Question:
Hi, I want to create a slide animation in My Activity like shown in Images.
when I click 'More' button the Orange layout should come up like slider over the white lay out and when I click 'Less' button it should go down like slider.
please suggest me any sample code or any tutorial for best way to create such an Approach.
Thanks!
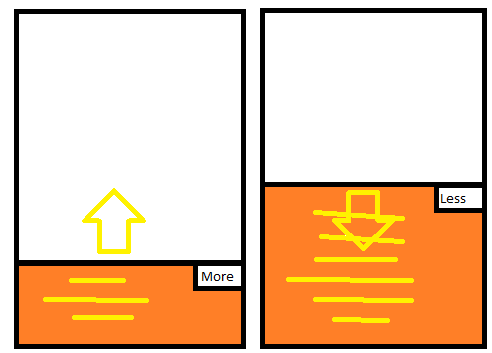
Answer: Use this 'Panel class' this will fulfil your requirement and you can also handle the event.
Reference : <URL>
Panel.java
'''
public class Panel extends LinearLayout {
/**
* Callback invoked when the panel is opened/closed.
*/
public static interface OnPanelListener {
/**
* Invoked when the panel becomes fully closed.
*/
public void onPanelClosed(Panel panel);
/**
* Invoked when the panel becomes fully opened.
*/
public void onPanelOpened(Panel panel);
}
private boolean mIsShrinking;
private int mPosition;
private int mDuration;
private boolean mLinearFlying;
private int mHandleId;
private int mContentId;
private View mHandle;
private View mContent;
private Drawable mOpenedHandle;
private Drawable mClosedHandle;
private float mTrackX;
private float mTrackY;
private float mVelocity;
private OnPanelListener panelListener;
public static final int TOP = 0;
public static final int BOTTOM = 1;
public static final int LEFT = 2;
public static final int RIGHT = 3;
private enum State {
ABOUT_TO_ANIMATE,
ANIMATING,
READY,
TRACKING,
FLYING,
};
private State mState;
private Interpolator mInterpolator;
private GestureDetector mGestureDetector;
private int mContentHeight;
private int mContentWidth;
private int mOrientation;
private float mWeight;
private PanelOnGestureListener mGestureListener;
private boolean mBringToFront;
public Panel(Context context, AttributeSet attrs) {
super(context, attrs);
TypedArray a = context.obtainStyledAttributes(attrs, R.styleable.Panel);
mDuration = a.getInteger(R.styleable.Panel_animationDuration, 750); // duration defaults to 750 ms
mPosition = a.getInteger(R.styleable.Panel_position, BOTTOM); // position defaults to BOTTOM
mLinearFlying = a.getBoolean(R.styleable.Panel_linearFlying, false); // linearFlying defaults to false
mWeight = a.getFraction(R.styleable.Panel_weight, 0, 1, 0.0f); // weight defaults to 0.0
if (mWeight < 0 || mWeight > 1) {
mWeight = 0.0f;
//Log.w(TAG, a.getPositionDescription() + ": weight must be > 0 and <= 1");
}
mOpenedHandle = a.getDrawable(R.styleable.Panel_openedHandle);
mClosedHandle = a.getDrawable(R.styleable.Panel_closedHandle);
RuntimeException e = null;
mHandleId = a.getResourceId(R.styleable.Panel_handle, 0);
if (mHandleId == 0) {
e = new IllegalArgumentException(a.getPositionDescription() +
": The handle attribute is required and must refer to a valid child.");
}
mContentId = a.getResourceId(R.styleable.Panel_content, 0);
if (mContentId == 0) {
e = new IllegalArgumentException(a.getPositionDescription() +
": The content attribute is required and must refer to a valid child.");
}
a.recycle();
if (e != null) {
throw e;
}
mOrientation = (mPosition == TOP || mPosition == BOTTOM)? VERTICAL : HORIZONTAL;
setOrientation(mOrientation);
mState = State.READY;
mGestureListener = new PanelOnGestureListener();
mGestureDetector = new GestureDetector(mGestureListener);
mGestureDetector.setIsLongpressEnabled(false);
// i DON'T really know why i need this...
setBaselineAligned(false);
}
/**
* Sets the listener that receives a notification when the panel becomes open/close.
*
* @param onPanelListener The listener to be notified when the panel is opened/closed.
*/
public void setOnPanelListener(OnPanelListener onPanelListener) {
panelListener = onPanelListener;
}
/**
* Gets Panel's mHandle
*
* @return Panel's mHandle
*/
public View getHandle() {
return mHandle;
}
/**
* Gets Panel's mContent
*
* @return Panel's mContent
*/
public View getContent() {
return mContent;
}
/**
* Sets the acceleration curve for panel's animation.
*
* @param i The interpolator which defines the acceleration curve
*/
public void setInterpolator(Interpolator i) {
mInterpolator = i;
}
/**
* Set the opened state of Panel.
*
* @param open True if Panel is to be opened, false if Panel is to be closed.
* @param animate True if use animation, false otherwise.
*
* @return True if operation was performed, false otherwise.
*
*/
public boolean setOpen(boolean open, boolean animate) {
if (mState == State.READY && isOpen() ^ open) {
mIsShrinking = !open;
if (animate) {
mState = State.ABOUT_TO_ANIMATE;
if (!mIsShrinking) {
// this could make flicker so we test mState in dispatchDraw()
// to see if is equal to ABOUT_TO_ANIMATE
mContent.setVisibility(VISIBLE);
}
post(startAnimation);
} else {
mContent.setVisibility(open? VISIBLE : GONE);
postProcess();
}
return true;
}
return false;
}
/**
* Returns the opened status for Panel.
*
* @return True if Panel is opened, false otherwise.
*/
public boolean isOpen() {
return mContent.getVisibility() == VISIBLE;
}
@Override
protected void onFinishInflate() {
super.onFinishInflate();
mHandle = findViewById(mHandleId);
if (mHandle == null) {
String name = getResources().getResourceEntryName(mHandleId);
throw new RuntimeException("Your Panel must have a child View whose id attribute is 'R.id." + name + "'");
}
mHandle.setOnTouchListener(touchListener);
mHandle.setOnClickListener(clickListener);
mContent = findViewById(mContentId);
if (mContent == null) {
String name = getResources().getResourceEntryName(mHandleId);
throw new RuntimeException("Your Panel must have a child View whose id attribute is 'R.id." + name + "'");
}
// reposition children
removeView(mHandle);
removeView(mContent);
if (mPosition == TOP || mPosition == LEFT) {
addView(mContent);
addView(mHandle);
} else {
addView(mHandle);
addView(mContent);
}
if (mClosedHandle != null) {
mHandle.setBackgroundDrawable(mClosedHandle);
}
mContent.setClickable(true);
mContent.setVisibility(GONE);
if (mWeight > 0) {
ViewGroup.LayoutParams params = mContent.getLayoutParams();
if (mOrientation == VERTICAL) {
params.height = ViewGroup.LayoutParams.FILL_PARENT;
} else {
params.width = ViewGroup.LayoutParams.FILL_PARENT;
}
mContent.setLayoutParams(params);
}
}
@Override
protected void onAttachedToWindow() {
super.onAttachedToWindow();
ViewParent parent = getParent();
if (parent != null && parent instanceof FrameLayout) {
mBringToFront = true;
}
}
@Override
protected void onMeasure(int widthMeasureSpec, int heightMeasureSpec) {
if (mWeight > 0 && mContent.getVisibility() == VISIBLE) {
View parent = (View) getParent();
if (parent != null) {
if (mOrientation == VERTICAL) {
heightMeasureSpec = MeasureSpec.makeMeasureSpec((int) (parent.getHeight() * mWeight), MeasureSpec.EXACTLY);
} else {
widthMeasureSpec = MeasureSpec.makeMeasureSpec((int) (parent.getWidth() * mWeight), MeasureSpec.EXACTLY);
}
}
}
super.onMeasure(widthMeasureSpec, heightMeasureSpec);
}
@Override
protected void onLayout(boolean changed, int l, int t, int r, int b) {
super.onLayout(changed, l, t, r, b);
mContentWidth = mContent.getWidth();
mContentHeight = mContent.getHeight();
}
@Override
protected void dispatchDraw(Canvas canvas) {
// String name = getResources().getResourceEntryName(getId());
// //Log.d(TAG, name + " ispatchDraw " + mState);
// this is why 'mState' was added:
// avoid flicker before animation start
if (mState == State.ABOUT_TO_ANIMATE && !mIsShrinking) {
int delta = mOrientation == VERTICAL? mContentHeight : mContentWidth;
if (mPosition == LEFT || mPosition == TOP) {
delta = -delta;
}
if (mOrientation == VERTICAL) {
canvas.translate(0, delta);
} else {
canvas.translate(delta, 0);
}
}
if (mState == State.TRACKING || mState == State.FLYING) {
canvas.translate(mTrackX, mTrackY);
}
super.dispatchDraw(canvas);
}
private float ensureRange(float v, int min, int max) {
v = Math.max(v, min);
v = Math.min(v, max);
return v;
}
OnTouchListener touchListener = new OnTouchListener() {
int initX;
int initY;
boolean setInitialPosition;
public boolean onTouch(View v, MotionEvent event) {
if (mState == State.ANIMATING) {
// we are animating
return false;
}
// //Log.d(TAG, "state: " + mState + " x: " + event.getX() + " y: " + event.getY());
int action = event.getAction();
if (action == MotionEvent.ACTION_DOWN) {
if (mBringToFront) {
bringToFront();
}
initX = 0;
initY = 0;
if (mContent.getVisibility() == GONE) {
// since we may not know content dimensions we use factors here
if (mOrientation == VERTICAL) {
initY = mPosition == TOP? -1 : 1;
} else {
initX = mPosition == LEFT? -1 : 1;
}
}
setInitialPosition = true;
} else {
if (setInitialPosition) {
// now we know content dimensions, so we multiply factors...
initX *= mContentWidth;
initY *= mContentHeight;
// ... and set initial panel's position
mGestureListener.setScroll(initX, initY);
setInitialPosition = false;
// for offsetLocation we have to invert values
initX = -initX;
initY = -initY;
}
// offset every ACTION_MOVE & ACTION_UP event
event.offsetLocation(initX, initY);
}
if (!mGestureDetector.onTouchEvent(event)) {
if (action == MotionEvent.ACTION_UP) {
// tup up after scrolling
post(startAnimation);
}
}
return false;
}
};
OnClickListener clickListener = new OnClickListener() {
public void onClick(View v) {
if (mBringToFront) {
bringToFront();
}
if (initChange()) {
post(startAnimation);
}
}
};
public boolean initChange() {
if (mState != State.READY) {
// we are animating or just about to animate
return false;
}
mState = State.ABOUT_TO_ANIMATE;
mIsShrinking = mContent.getVisibility() == VISIBLE;
if (!mIsShrinking) {
// this could make flicker so we test mState in dispatchDraw()
// to see if is equal to ABOUT_TO_ANIMATE
mContent.setVisibility(VISIBLE);
}
return true;
}
Runnable startAnimation = new Runnable() {
public void run() {
callPanListener();
// this is why we post this Runnable couple of lines above:
// now its save to use mContent.getHeight() && mContent.getWidth()
TranslateAnimation animation;
int fromXDelta = 0, toXDelta = 0, fromYDelta = 0, toYDelta = 0;
if (mState == State.FLYING) {
mIsShrinking = (mPosition == TOP || mPosition == LEFT) ^ (mVelocity > 0);
}
int calculatedDuration;
if (mOrientation == VERTICAL) {
int height = mContentHeight;
if (!mIsShrinking) {
fromYDelta = mPosition == TOP? -height : height;
} else {
toYDelta = mPosition == TOP? -height : height;
}
if (mState == State.TRACKING) {
if (Math.abs(mTrackY - fromYDelta) < Math.abs(mTrackY - toYDelta)) {
mIsShrinking = !mIsShrinking;
toYDelta = fromYDelta;
}
fromYDelta = (int) mTrackY;
} else
if (mState == State.FLYING) {
fromYDelta = (int) mTrackY;
}
// for FLYING events we calculate animation duration based on flying velocity
// also for very high velocity make sure duration >= 20 ms
if (mState == State.FLYING && mLinearFlying) {
calculatedDuration = (int) (1000 * Math.abs((toYDelta - fromYDelta) / mVelocity));
calculatedDuration = Math.max(calculatedDuration, 20);
} else {
calculatedDuration = mDuration * Math.abs(toYDelta - fromYDelta) / mContentHeight;
}
} else {
int width = mContentWidth;
if (!mIsShrinking) {
fromXDelta = mPosition == LEFT? -width : width;
} else {
toXDelta = mPosition == LEFT? -width : width;
}
if (mState == State.TRACKING) {
if (Math.abs(mTrackX - fromXDelta) < Math.abs(mTrackX - toXDelta)) {
mIsShrinking = !mIsShrinking;
toXDelta = fromXDelta;
}
fromXDelta = (int) mTrackX;
} else
if (mState == State.FLYING) {
fromXDelta = (int) mTrackX;
}
// for FLYING events we calculate animation duration based on flying velocity
// also for very high velocity make sure duration >= 20 ms
if (mState == State.FLYING && mLinearFlying) {
calculatedDuration = (int) (1000 * Math.abs((toXDelta - fromXDelta) / mVelocity));
calculatedDuration = Math.max(calculatedDuration, 20);
} else {
calculatedDuration = mDuration * Math.abs(toXDelta - fromXDelta) / mContentWidth;
}
}
mTrackX = mTrackY = 0;
if (calculatedDuration == 0) {
mState = State.READY;
if (mIsShrinking) {
mContent.setVisibility(GONE);
}
postProcess();
return;
}
animation = new TranslateAnimation(fromXDelta, toXDelta, fromYDelta, toYDelta);
animation.setDuration(calculatedDuration);
if (mState == State.FLYING && mLinearFlying) {
animation.setInterpolator(new LinearInterpolator());
} else
if (mInterpolator != null) {
animation.setInterpolator(mInterpolator);
}
startAnimation(animation);
}
};
@Override
protected void onAnimationEnd() {
super.onAnimationEnd();
mState = State.READY;
if (mIsShrinking) {
mContent.setVisibility(GONE);
}
postProcess();
}
@Override
protected void onAnimationStart() {
super.onAnimationStart();
mState = State.ANIMATING;
}
private void postProcess() {
if (mIsShrinking && mClosedHandle != null) {
mHandle.setBackgroundDrawable(mClosedHandle);
} else
if (!mIsShrinking && mOpenedHandle != null) {
mHandle.setBackgroundDrawable(mOpenedHandle);
}
// invoke listener if any
callPanListener();
}
public void callPanListener()
{
if (panelListener != null) {
if (mIsShrinking) {
panelListener.onPanelClosed(Panel.this);
} else {
panelListener.onPanelOpened(Panel.this);
}
}
}
class PanelOnGestureListener implements OnGestureListener {
float scrollY;
float scrollX;
public void setScroll(int initScrollX, int initScrollY) {
scrollX = initScrollX;
scrollY = initScrollY;
}
public boolean onDown(MotionEvent e) {
scrollX = scrollY = 0;
callPanListener();
initChange();
return true;
}
public boolean onFling(MotionEvent e1, MotionEvent e2, float velocityX, float velocityY) {
mState = State.FLYING;
// velocityX=400;
// velocityY=400;
mVelocity = mOrientation == VERTICAL? velocityY : velocityX;
// mVelocity=400;
post(startAnimation);
return true;
}
public void onLongPress(MotionEvent e) {
// not used
}
public boolean onScroll(MotionEvent e1, MotionEvent e2, float distanceX, float distanceY) {
mState = State.TRACKING;
float tmpY = 0, tmpX = 0;
if (mOrientation == VERTICAL) {
scrollY -= distanceY;
if (mPosition == TOP) {
tmpY = ensureRange(scrollY, -mContentHeight, 0);
} else {
tmpY = ensureRange(scrollY, 0, mContentHeight);
}
} else {
scrollX -= distanceX;
if (mPosition == LEFT) {
tmpX = ensureRange(scrollX, -mContentWidth, 0);
} else {
tmpX = ensureRange(scrollX, 0, mContentWidth);
}
}
if (tmpX != mTrackX || tmpY != mTrackY) {
mTrackX = tmpX;
mTrackY = tmpY;
invalidate();
}
return true;
}
public void onShowPress(MotionEvent e) {
// not used
}
public boolean onSingleTapUp(MotionEvent e) {
// not used
return false;
}
}
}
'''
main.xml
'''
<?xml version="1.0" encoding="utf-8"?>
<RelativeLayout xmlns:android="http://schemas.android.com/apk/res/android"
xmlns:panel="http://schemas.android.com/apk/res/packagename"
android:layout_width="fill_parent"
android:layout_height="fill_parent"">
<LinearLayout
android:layout_width="fill_parent"
android:layout_height="wrap_content"
android:layout_alignParentBottom="true"
android:layout_centerHorizontal="true"
android:gravity="center_horizontal" >
<packagename.Panel
android:id="@+id/panel_menu"
android:layout_width="fill_parent"
android:layout_height="fill_parent"
panel:animationDuration="1000"
panel:closedHandle="#0000FF"
panel:content="@+id/panelContent"
panel:handle="@+id/panelHandle"
panel:linearFlying="false"
panel:openedHandle="#0000FF"
android:paddingTop="4dip"
panel:position="bottom" >
<Button
android:id="@+id/panelHandle"
android:layout_width="33dp"
android:layout_height="33dp"
android:layout_gravity="center_horizontal"
android:text="^"
android:textColor="@android:color/white" />
<RelativeLayout
android:id="@+id/panelContent"
android:layout_width="fill_parent"
android:layout_height="50dp"
android:background="#0000FF" >
</RelativeLayout>
</packagename.Panel>
</RelativeLayout>
'''
attrs.xml
'''
<?xml version="1.0" encoding="utf-8"?>
<resources>
<declare-styleable name="Panel">
<!-- Defines panel animation duration in ms. -->
<attr name="animationDuration" format="integer" />
<!-- Defines panel position on the screen. -->
<attr name="position">
<!-- Panel placed at top of the screen. -->
<enum name="top" value="0" />
<!-- Panel placed at bottom of the screen. -->
<enum name="bottom" value="1" />
<!-- Panel placed at left of the screen. -->
<enum name="left" value="2" />
<!-- Panel placed at right of the screen. -->
<enum name="right" value="3" />
</attr>
<!-- Identifier for the child that represents the panel's handle. -->
<attr name="handle" format="reference" />
<!-- Identifier for the child that represents the panel's content. -->
<attr name="content" format="reference" />
<!-- Defines if flying gesture forces linear interpolator in animation. -->
<attr name="linearFlying" format="boolean" />
<!-- Defines size relative to parent (must be in form: nn%p). -->
<attr name="weight" format="fraction" />
<!-- Defines opened handle (drawable/color). -->
<attr name="openedHandle" format="reference|color" />
<!-- Defines closed handle (drawable/color). -->
<attr name="closedHandle" format="reference|color" />
</declare-styleable>
</resources>
'''
To play with this in your Activity you have
SampleActivity.java
'''
public class SampleActivity extends Activity implements OnPanelListener {
public Panel samplePanel;
@Override
public void onCreate(Bundle savedInstanceState) {
super.onCreate(savedInstanceState);
setContentView(R.layout.panel_main)_layout;
samplePanel = (Panel) findViewById(R.id.panel_id);
samplePanel.setOnPanelListener(this);
samplePanel.setInterpolator(new ExpoInterpolator(Type.OUT));
}
public void onPanelClosed(Panel panel) {}//Interface Listener
public void onPanelOpened(Panel panel) {}//Interface Listener
}
'''